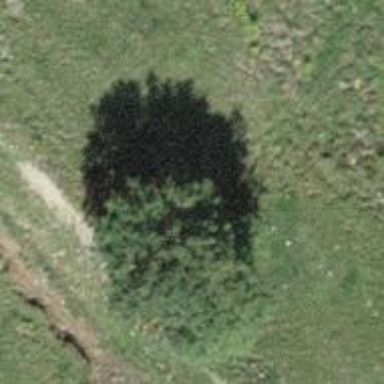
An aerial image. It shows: Beautiful tree in nature.